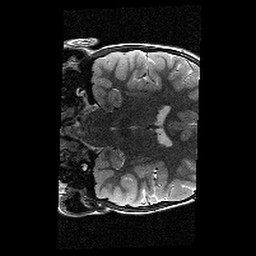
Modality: T2w
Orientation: coronal
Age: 10
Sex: female
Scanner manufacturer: siemens
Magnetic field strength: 3 T
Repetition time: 9.23 s
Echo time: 0.067 s